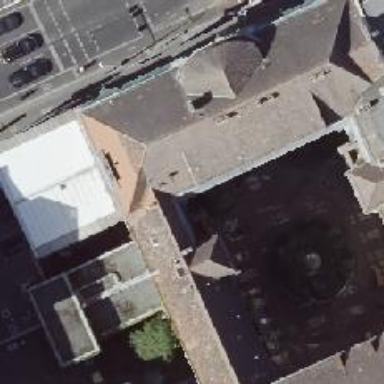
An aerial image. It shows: Building with ridge on the roof.